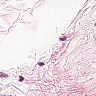
Metastatic tissue present: no